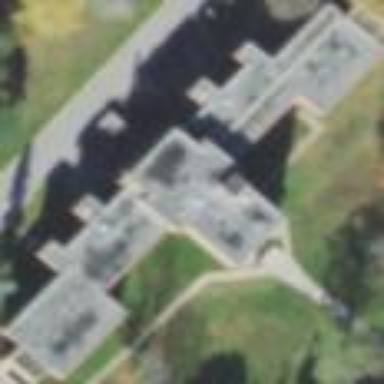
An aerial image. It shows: Hospital building.